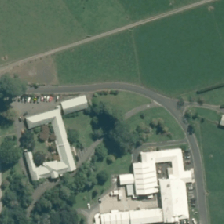
Land cover: urban_build_up